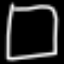
Label: square